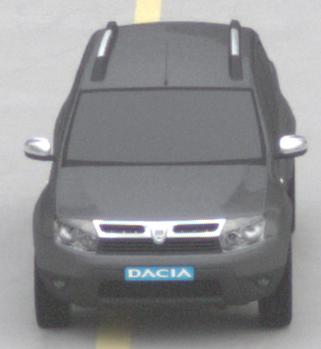
Make: Dacia
Model: Duster dCi 110 FAP
Detailed model: Duster (I)
Model produced from: 2010/06
Model produced until: 2013/11
Doors: 5
Color: gray
Road condition: dry road
Daytime: morning or afternoon
Contrast: low contrast